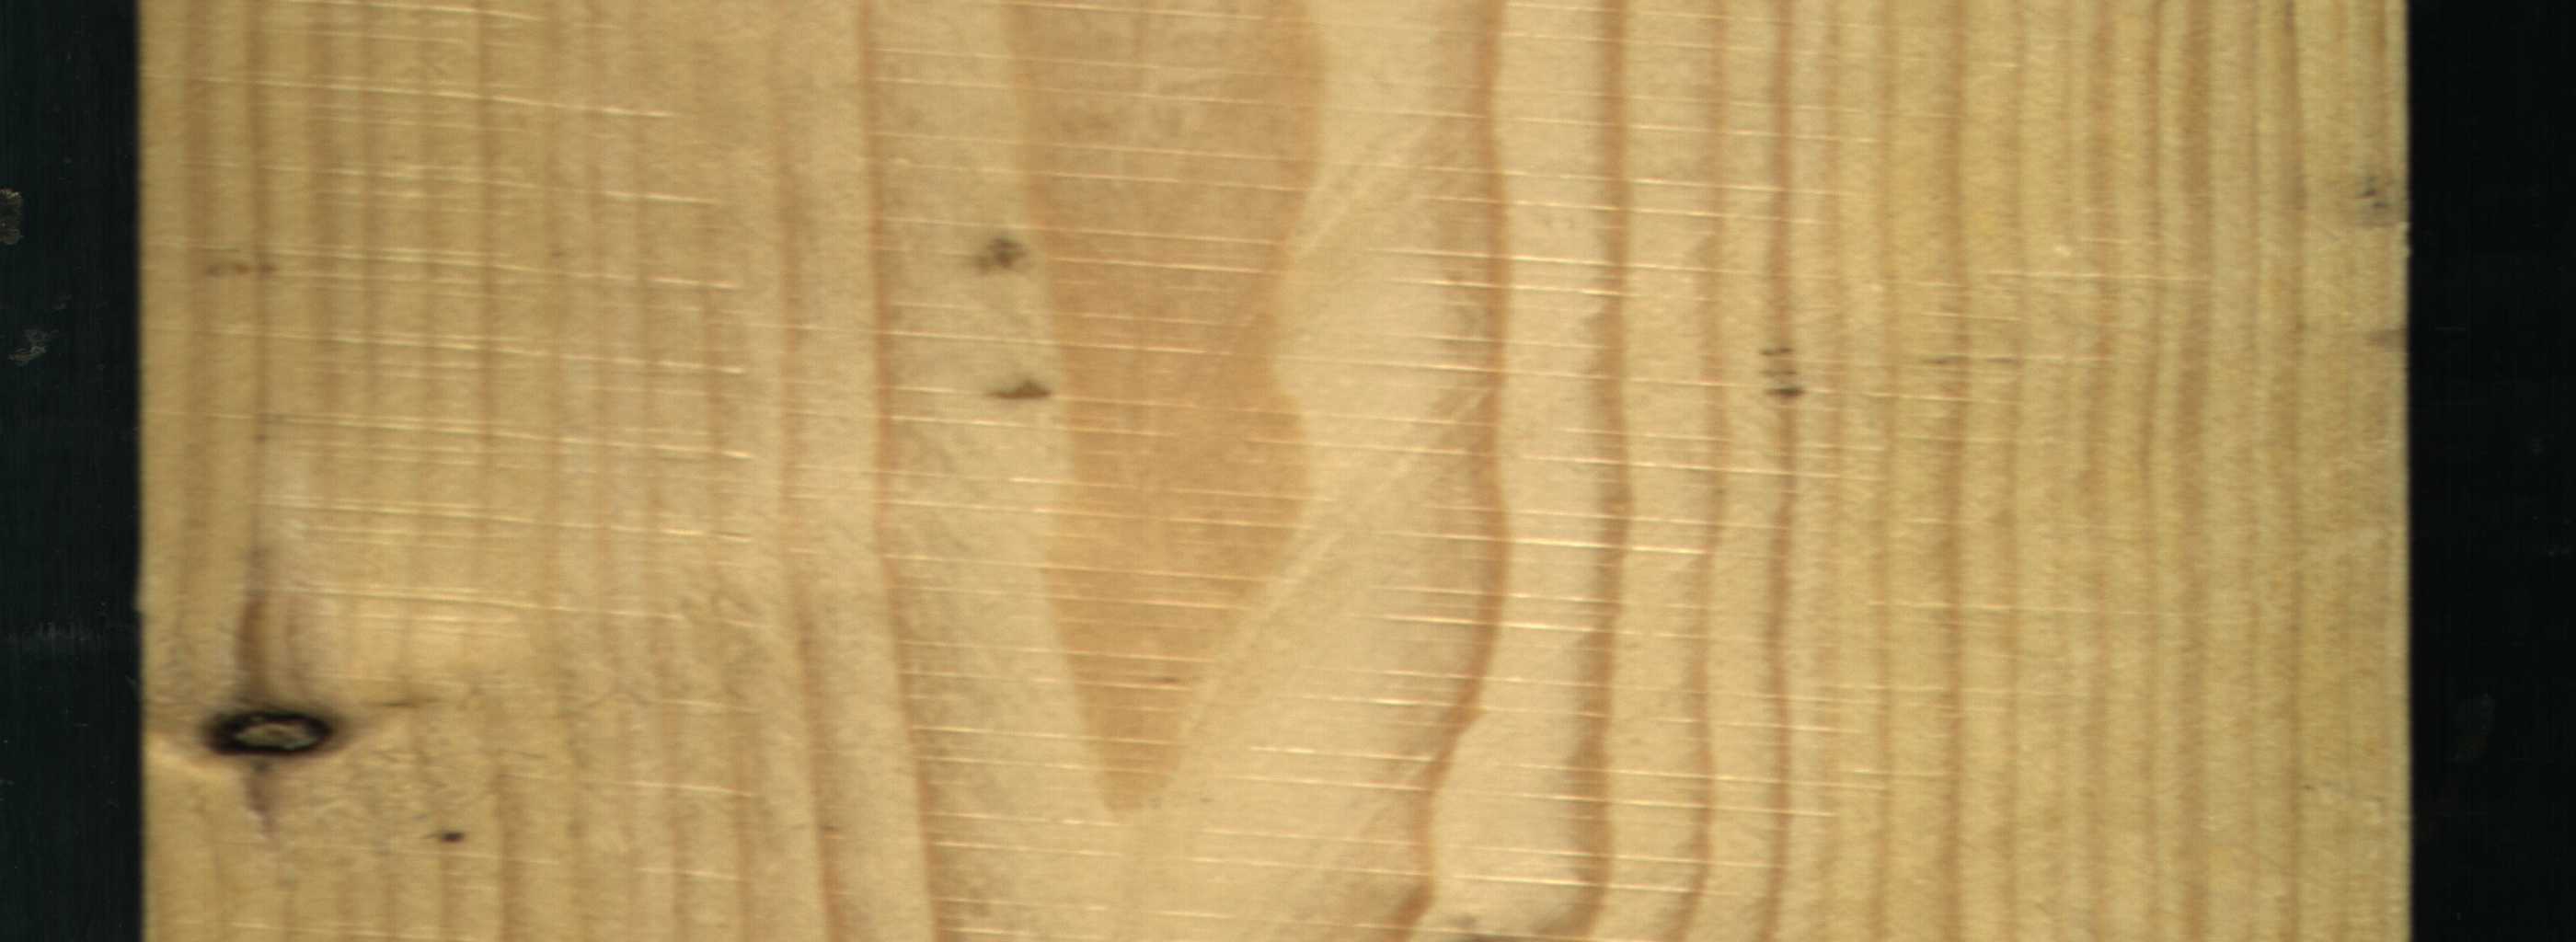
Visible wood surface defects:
Dead_Knot